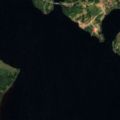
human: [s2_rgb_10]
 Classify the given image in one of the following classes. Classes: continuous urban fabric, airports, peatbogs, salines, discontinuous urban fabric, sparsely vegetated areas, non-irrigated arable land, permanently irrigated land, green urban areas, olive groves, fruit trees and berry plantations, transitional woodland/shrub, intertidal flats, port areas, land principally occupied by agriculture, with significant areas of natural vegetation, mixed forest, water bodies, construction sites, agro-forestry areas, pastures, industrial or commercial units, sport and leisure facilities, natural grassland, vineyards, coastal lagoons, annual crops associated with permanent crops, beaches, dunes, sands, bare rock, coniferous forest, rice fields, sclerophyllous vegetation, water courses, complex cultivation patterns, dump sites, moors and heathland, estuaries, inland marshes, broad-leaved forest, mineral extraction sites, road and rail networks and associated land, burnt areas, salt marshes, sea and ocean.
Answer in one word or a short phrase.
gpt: coniferous forest, mixed forest, transitional woodland/shrub, water bodies